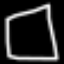
Label: square